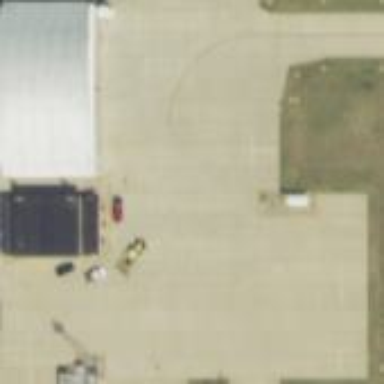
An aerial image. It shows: Apron at the airport.